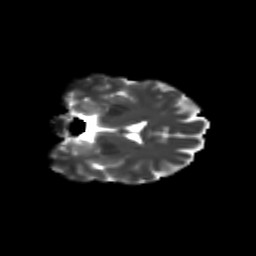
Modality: T2w
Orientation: coronal
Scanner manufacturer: siemens
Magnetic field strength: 3 T
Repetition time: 9.2 s
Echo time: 0.084 s